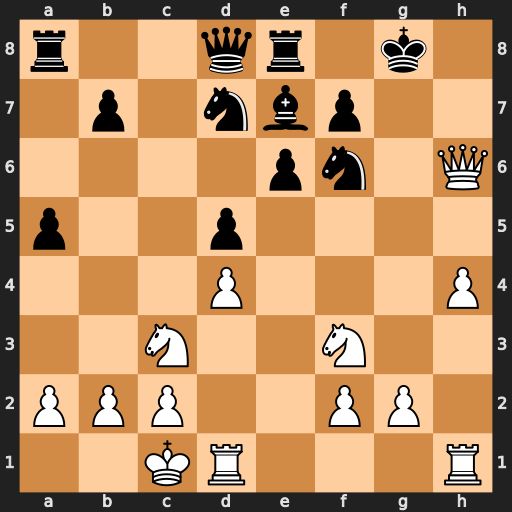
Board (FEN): r2qr1k1/1p1nbp2/4pn1Q/p2p4/3P3P/2N2N2/PPP2PP1/2KR3R
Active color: w
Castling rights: -
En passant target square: -
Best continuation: Rh3 Bd6 Ne5 Bxe5 dxe5